Question:
'''
- (UITableViewCell*)tableView:(UITableView*)tableView cellForRowAtIndexPath:(NSIndexPath*)indexPath
{
static NSString* CellIdentifier = @"MessageCellIdentifier";
MessageTableViewCell* cell = (MessageTableViewCell*)[tableView dequeueReusableCellWithIdentifier:CellIdentifier];
if (cell == nil)
cell = [[MessageTableViewCell alloc] initWithStyle:UITableViewCellStyleDefault reuseIdentifier:CellIdentifier];
Message* message = [self.dataModel.messages objectAtIndex:indexPath.row];
if ([message.imgDisplay isEqualToString:@"image"]) {
[cell setMessage:message];
}
else
{
[cell setMessage:message];
}
return cell;
}
- (void)setMessage:(Message*)message {
CGPoint point = CGPointZero;
NSString* senderName;
BubbleType bubbleType;
if ([message isSentByUser])
{
bubbleType = BubbleTypeRighthand;
senderName = NSLocalizedString(@"You", nil);
point.x = self.bounds.size.width - message.bubbleSize.width;
label.textAlignment = UITextAlignmentRight;
}
else
{
bubbleType = BubbleTypeLefthand;
senderName = message.senderName;
label.textAlignment = UITextAlignmentLeft;
}
// Resize the bubble view and tell it to display the message text
CGRect rect;
rect.origin = point;
rect.size = message.bubbleSize;
bubbleView.frame = rect;
if ([message.imgDisplay isEqualToString:@"image"]) {
[bubbleView setImage:[NSString stringWithFormat:@"%@.jpg",message.chatimageName] bubbleType:bubbleType];
}
else
{
[bubbleView setText:message.text bubbleType:bubbleType];
}
// Format the message date
NSDateFormatter* formatter = [[NSDateFormatter alloc] init];
[formatter setDateStyle:NSDateFormatterShortStyle];
[formatter setTimeStyle:NSDateFormatterShortStyle];
[formatter setDoesRelativeDateFormatting:YES];
NSString* dateString = message.date;
// Set the sender's name and date on the label
label.text = [NSString stringWithFormat:@"%@ @ %@", senderName, dateString];
[label sizeToFit];
label.frame = CGRectMake(8, message.bubbleSize.height, self.contentView.bounds.size.width - 16, 16);
}
- (int)tableView:(UITableView*)tableView numberOfRowsInSection:(NSInteger)section
{
return [self.dataModel.messages count];
}
'''
I am developing an chat application the below image shows the view of chatViewController.It is woking fine.sometimes I am getting exception as NSInternalInconsistencyException', reason: 'Invalid update: invalid number of rows in section 0. The number of rows contained in an existing section after the update (1) must be equal to the number of rows contained in that section before the update (1), plus or minus the number of rows inserted or deleted from that section (1 inserted, 0 deleted) and plus or minus the number of rows moved into or out of that section (0 moved in, 0 moved out).'.I do not know what causes problem.somebody please help to solve this issue.
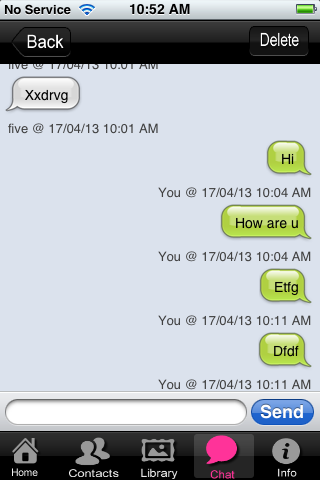
Answer: It's not a problem , you just need to do
at the end of
The problem appeared only because the cells/data that your tableview displayed was not consistent with your current data.
Read apple developer docs for more info on to avoid further issues in your development.
All the for now!